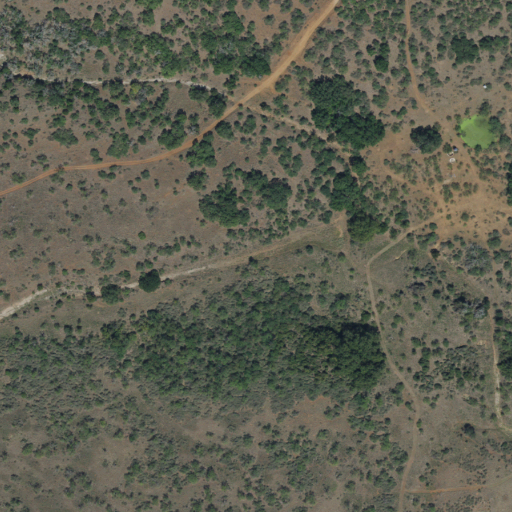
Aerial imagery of valley in Texas named Deep Hollow containing shrub and evergreen forest